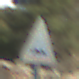
Verkehrszeichen: UnebeneFahrbahn
Umgebung: Outdoor, Nature
Tageszeit: MorningAfternoon
Wetter: PartlyCloudy
Licht: Natural
Jahreszeit: NotSpecified
Kontrast: HighContrast